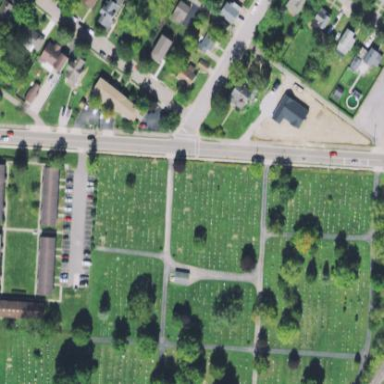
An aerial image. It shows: Grave yard.